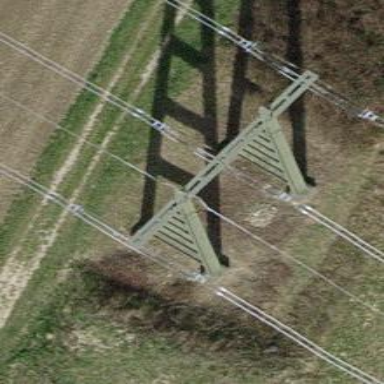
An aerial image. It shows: H-frame power tower with distinctive design.